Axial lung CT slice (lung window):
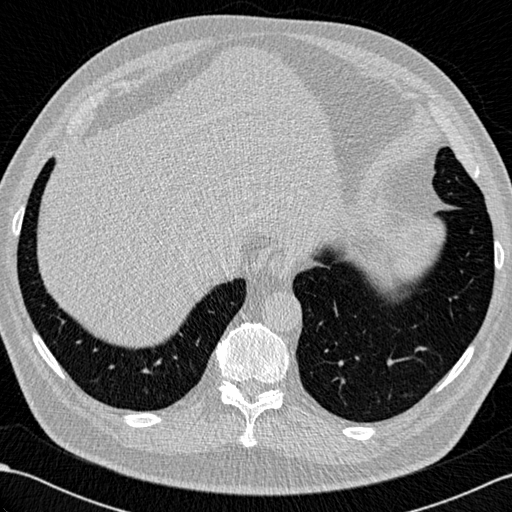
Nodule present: no